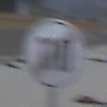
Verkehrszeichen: EndeGeschwindigkeit110
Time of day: SunriseSunset
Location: Outdoor (Beach)
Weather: Overcast
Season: NotSpecified
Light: Natural